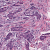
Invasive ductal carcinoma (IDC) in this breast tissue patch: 1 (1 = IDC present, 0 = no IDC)